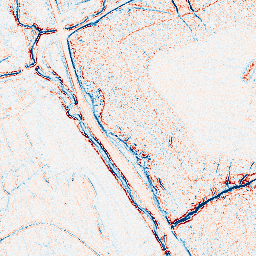
Category: edge_preserving
Decomposition family: bilateral
Decomposition parameters: d: 5
sigma_color: 150
sigma_space: 25
Upsampling method: regularized
Upsampling parameters: scale: 2
lambda_reg: 0.001
Upsampling scale: 2